高一 · 立体几何学
在长方体 $A B C D-A_{1} B_{1} C_{1} D_{1}$ 的侧面中, 与平面 $A B C D$ 垂直的平面有 ( ) 个
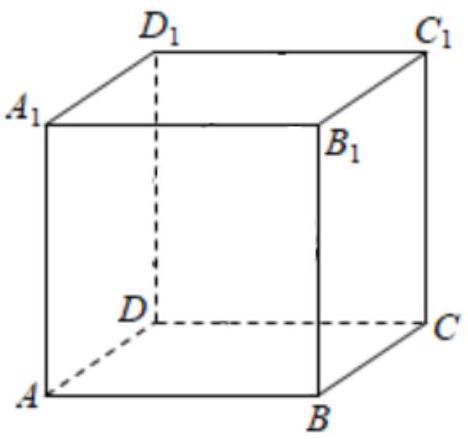
1 个
B. 2 个
C. 3 个
D. 4 个
答案: D
解析: 【分析】

根据长方体中的棱与面的垂直关系, 可判断与平面 $A B C D$ 垂直的平面.

【详解】

在长方体中, 侧棱与底面都是垂直的, 所以侧面与底面 $A B C D$ 垂直.

平面 $A_{1} A B B_{1}$ 、平面 $B C C_{1} B_{1}$ 、平面 $C D D_{1} C_{1}$ 、平面 $D A A_{1} D_{1}$ 均与平面 $A B C D$ 垂直.

故选: D

【点睛】

本题考查长方体中的侧面与底面的垂直关系，属于基础题.